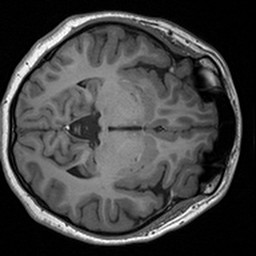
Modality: T1w
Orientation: axial
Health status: healthy
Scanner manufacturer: siemens
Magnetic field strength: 3 T
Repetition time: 1.9 s
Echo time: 0.00227 s